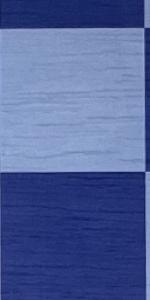
Label: Empty